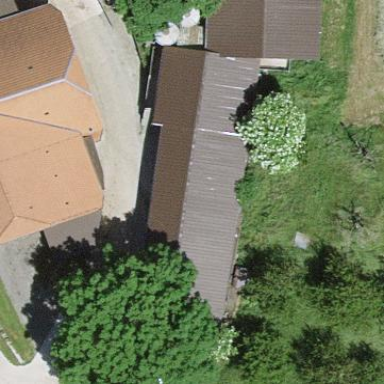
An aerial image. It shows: Sty building.